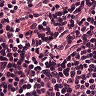
Metastatic tissue present: no